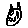
Label: cat